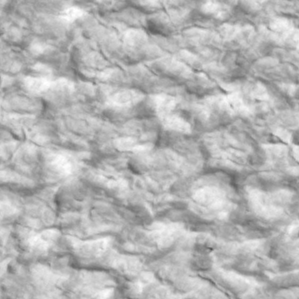
Label: non_frost